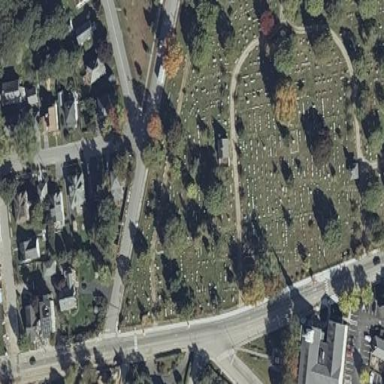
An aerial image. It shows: Cemetery.